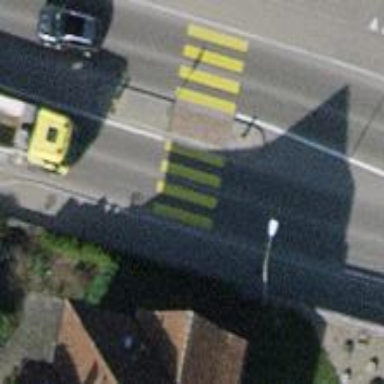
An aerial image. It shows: Uncontrolled zebra crossing on the road.